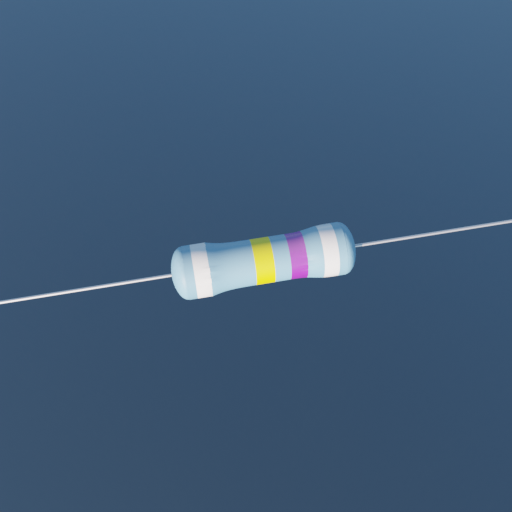
Resistor colour bands (in order): white, yellow, violet, white